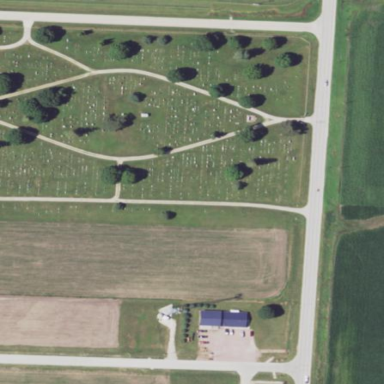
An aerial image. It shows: Cemetery.